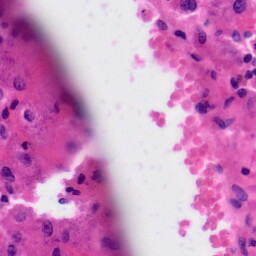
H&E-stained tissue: Liver